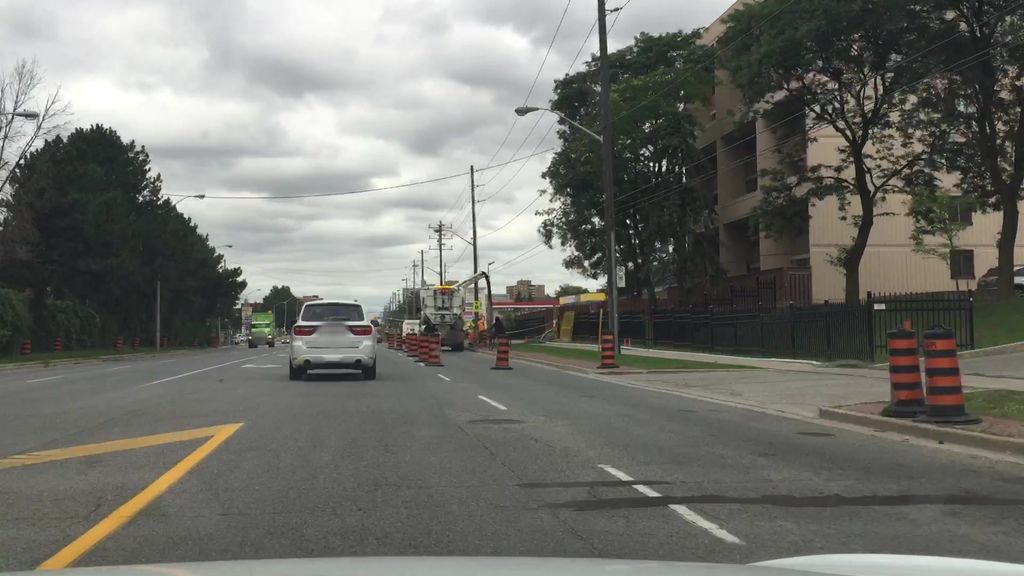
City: toronto